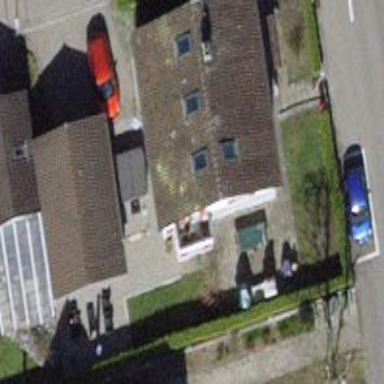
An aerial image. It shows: Detached building.